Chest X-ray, PA view. Patient: 16 years old, sex F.
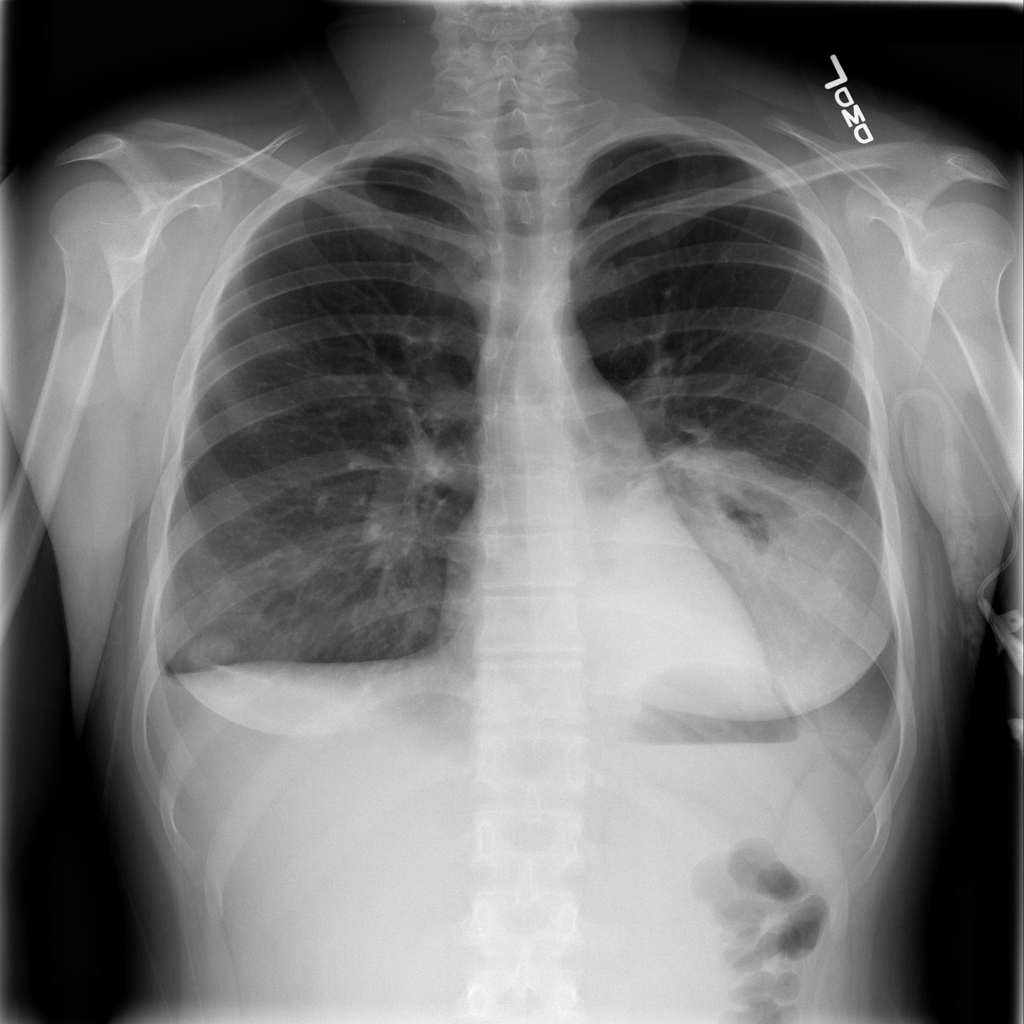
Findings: Effusion